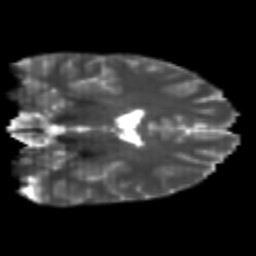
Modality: T2w
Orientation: coronal
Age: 21
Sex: male
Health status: healthy
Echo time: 0.074 s